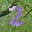
Label: 2